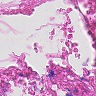
Metastatic tissue present: no